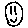
Label: smiley face